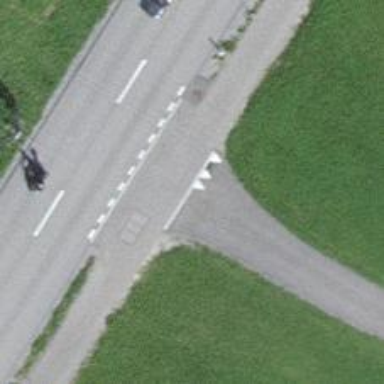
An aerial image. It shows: Road with "give way" sign.